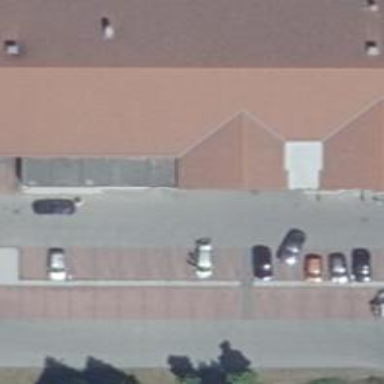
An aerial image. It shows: Bakery.